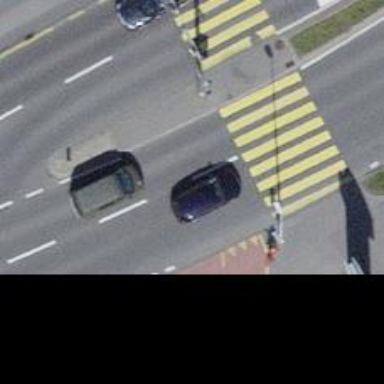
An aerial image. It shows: Road crossing with traffic signals.